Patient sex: M
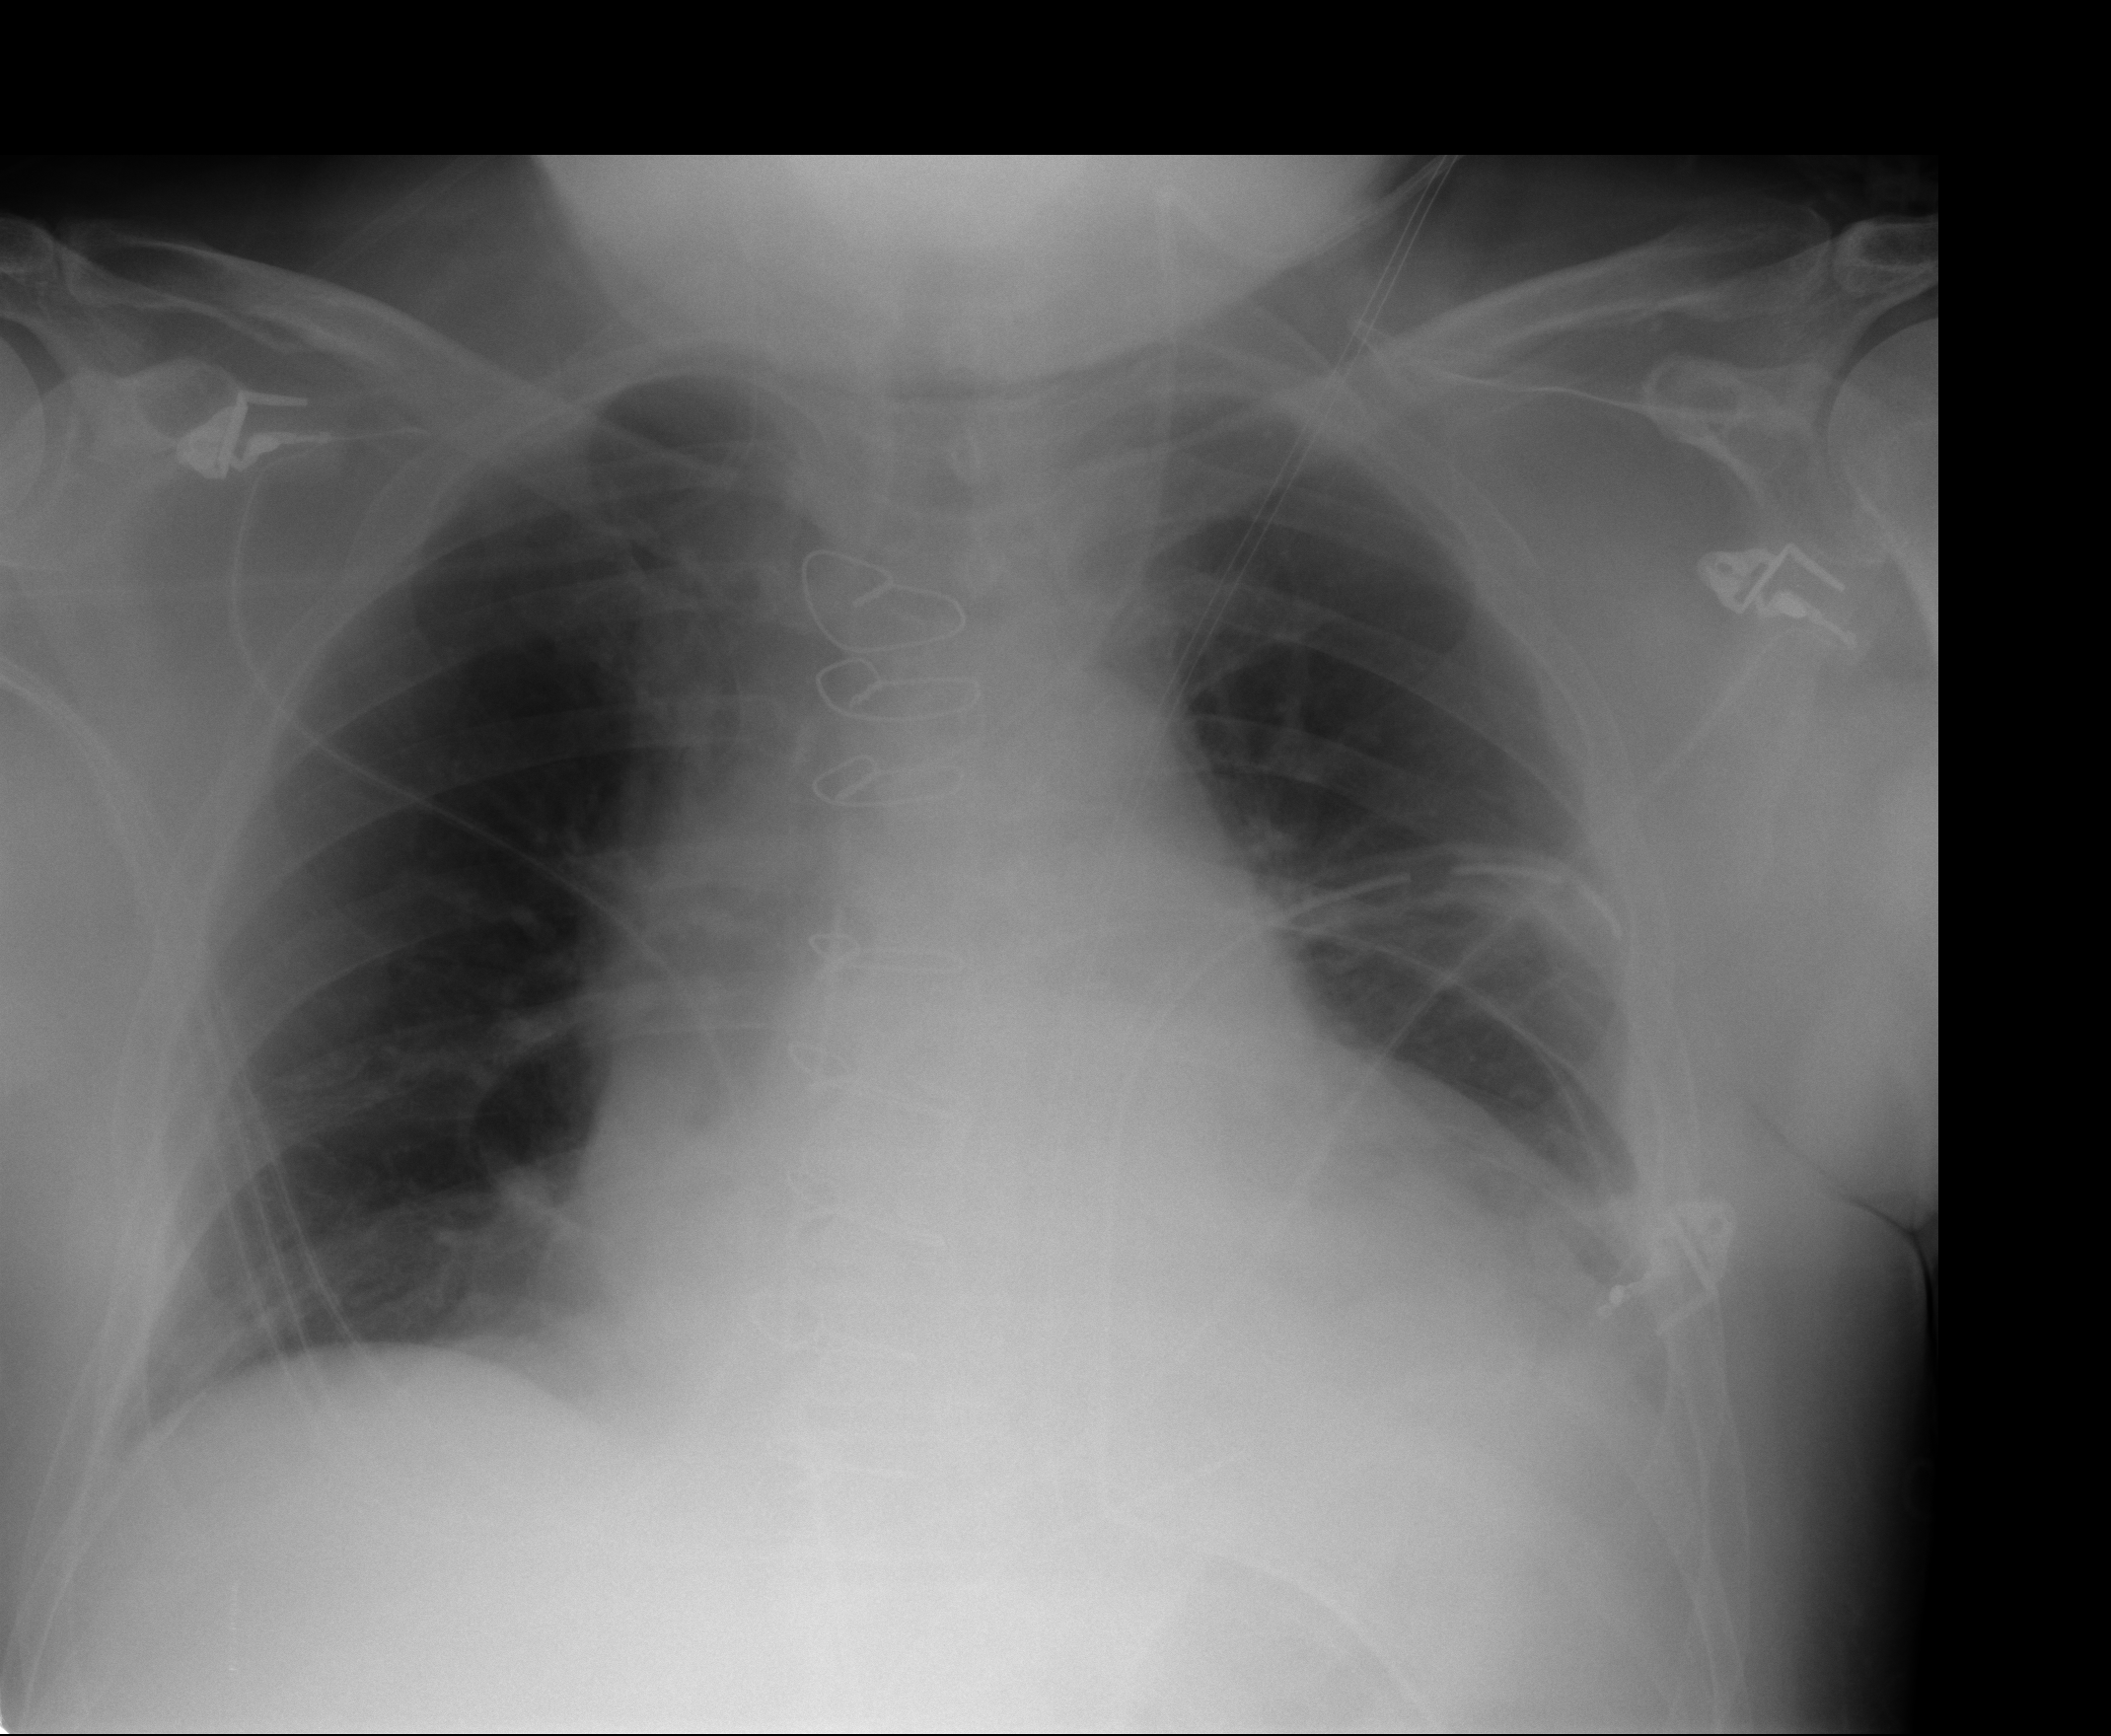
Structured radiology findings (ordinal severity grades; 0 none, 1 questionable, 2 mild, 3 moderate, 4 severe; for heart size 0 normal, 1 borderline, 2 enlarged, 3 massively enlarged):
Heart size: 2
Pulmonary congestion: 0
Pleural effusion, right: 0
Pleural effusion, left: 1
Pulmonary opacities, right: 0
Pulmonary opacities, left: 0
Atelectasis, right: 1
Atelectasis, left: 2